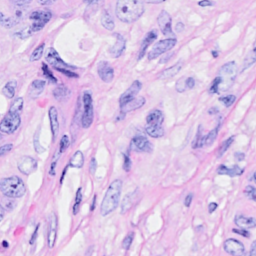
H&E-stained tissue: Breast